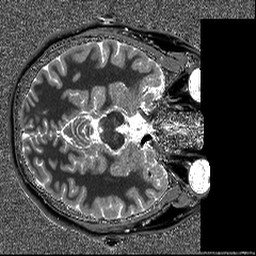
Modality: T1map
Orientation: axial
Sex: female